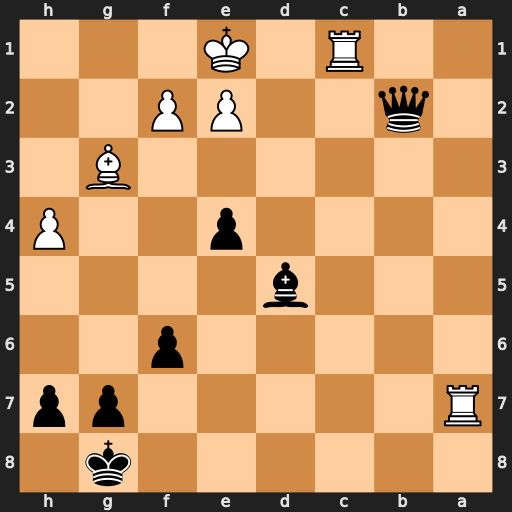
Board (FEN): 6k1/R5pp/5p2/3b4/4p2P/6B1/1q2PP2/2R1K3
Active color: b
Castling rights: -
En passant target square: -
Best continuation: Qxc1#